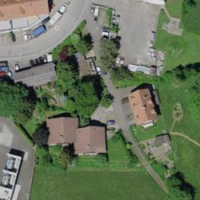
EUNIS habitat code: 55
Species observed at this site:
Rhamnus cathartica